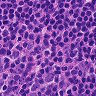
Metastatic tissue present: no